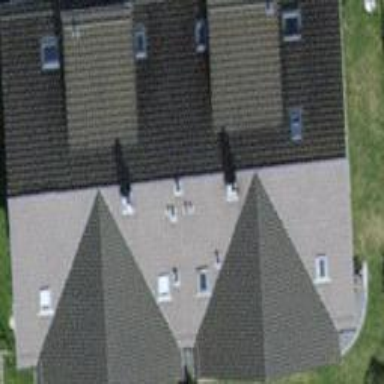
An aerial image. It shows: View of apartment building.